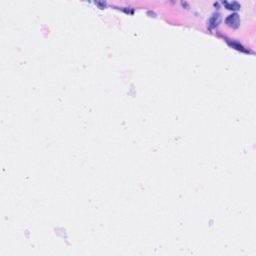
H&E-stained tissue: Breast